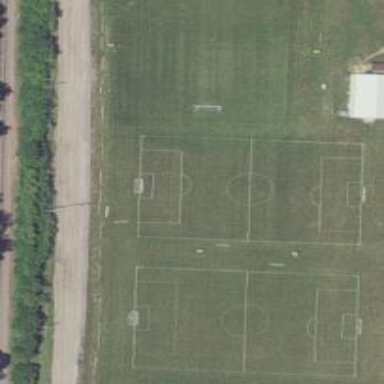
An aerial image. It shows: Soccer pitch for outdoor sports and leisure activities.